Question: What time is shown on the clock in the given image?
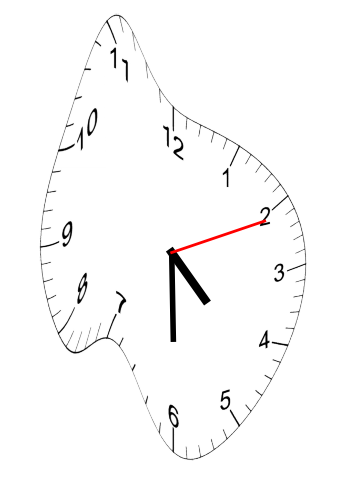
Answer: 04:30:11